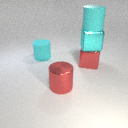
large cyan rubber cylinder to the left of large red metal cylinder